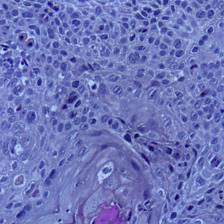
Diagnosis: OSCC